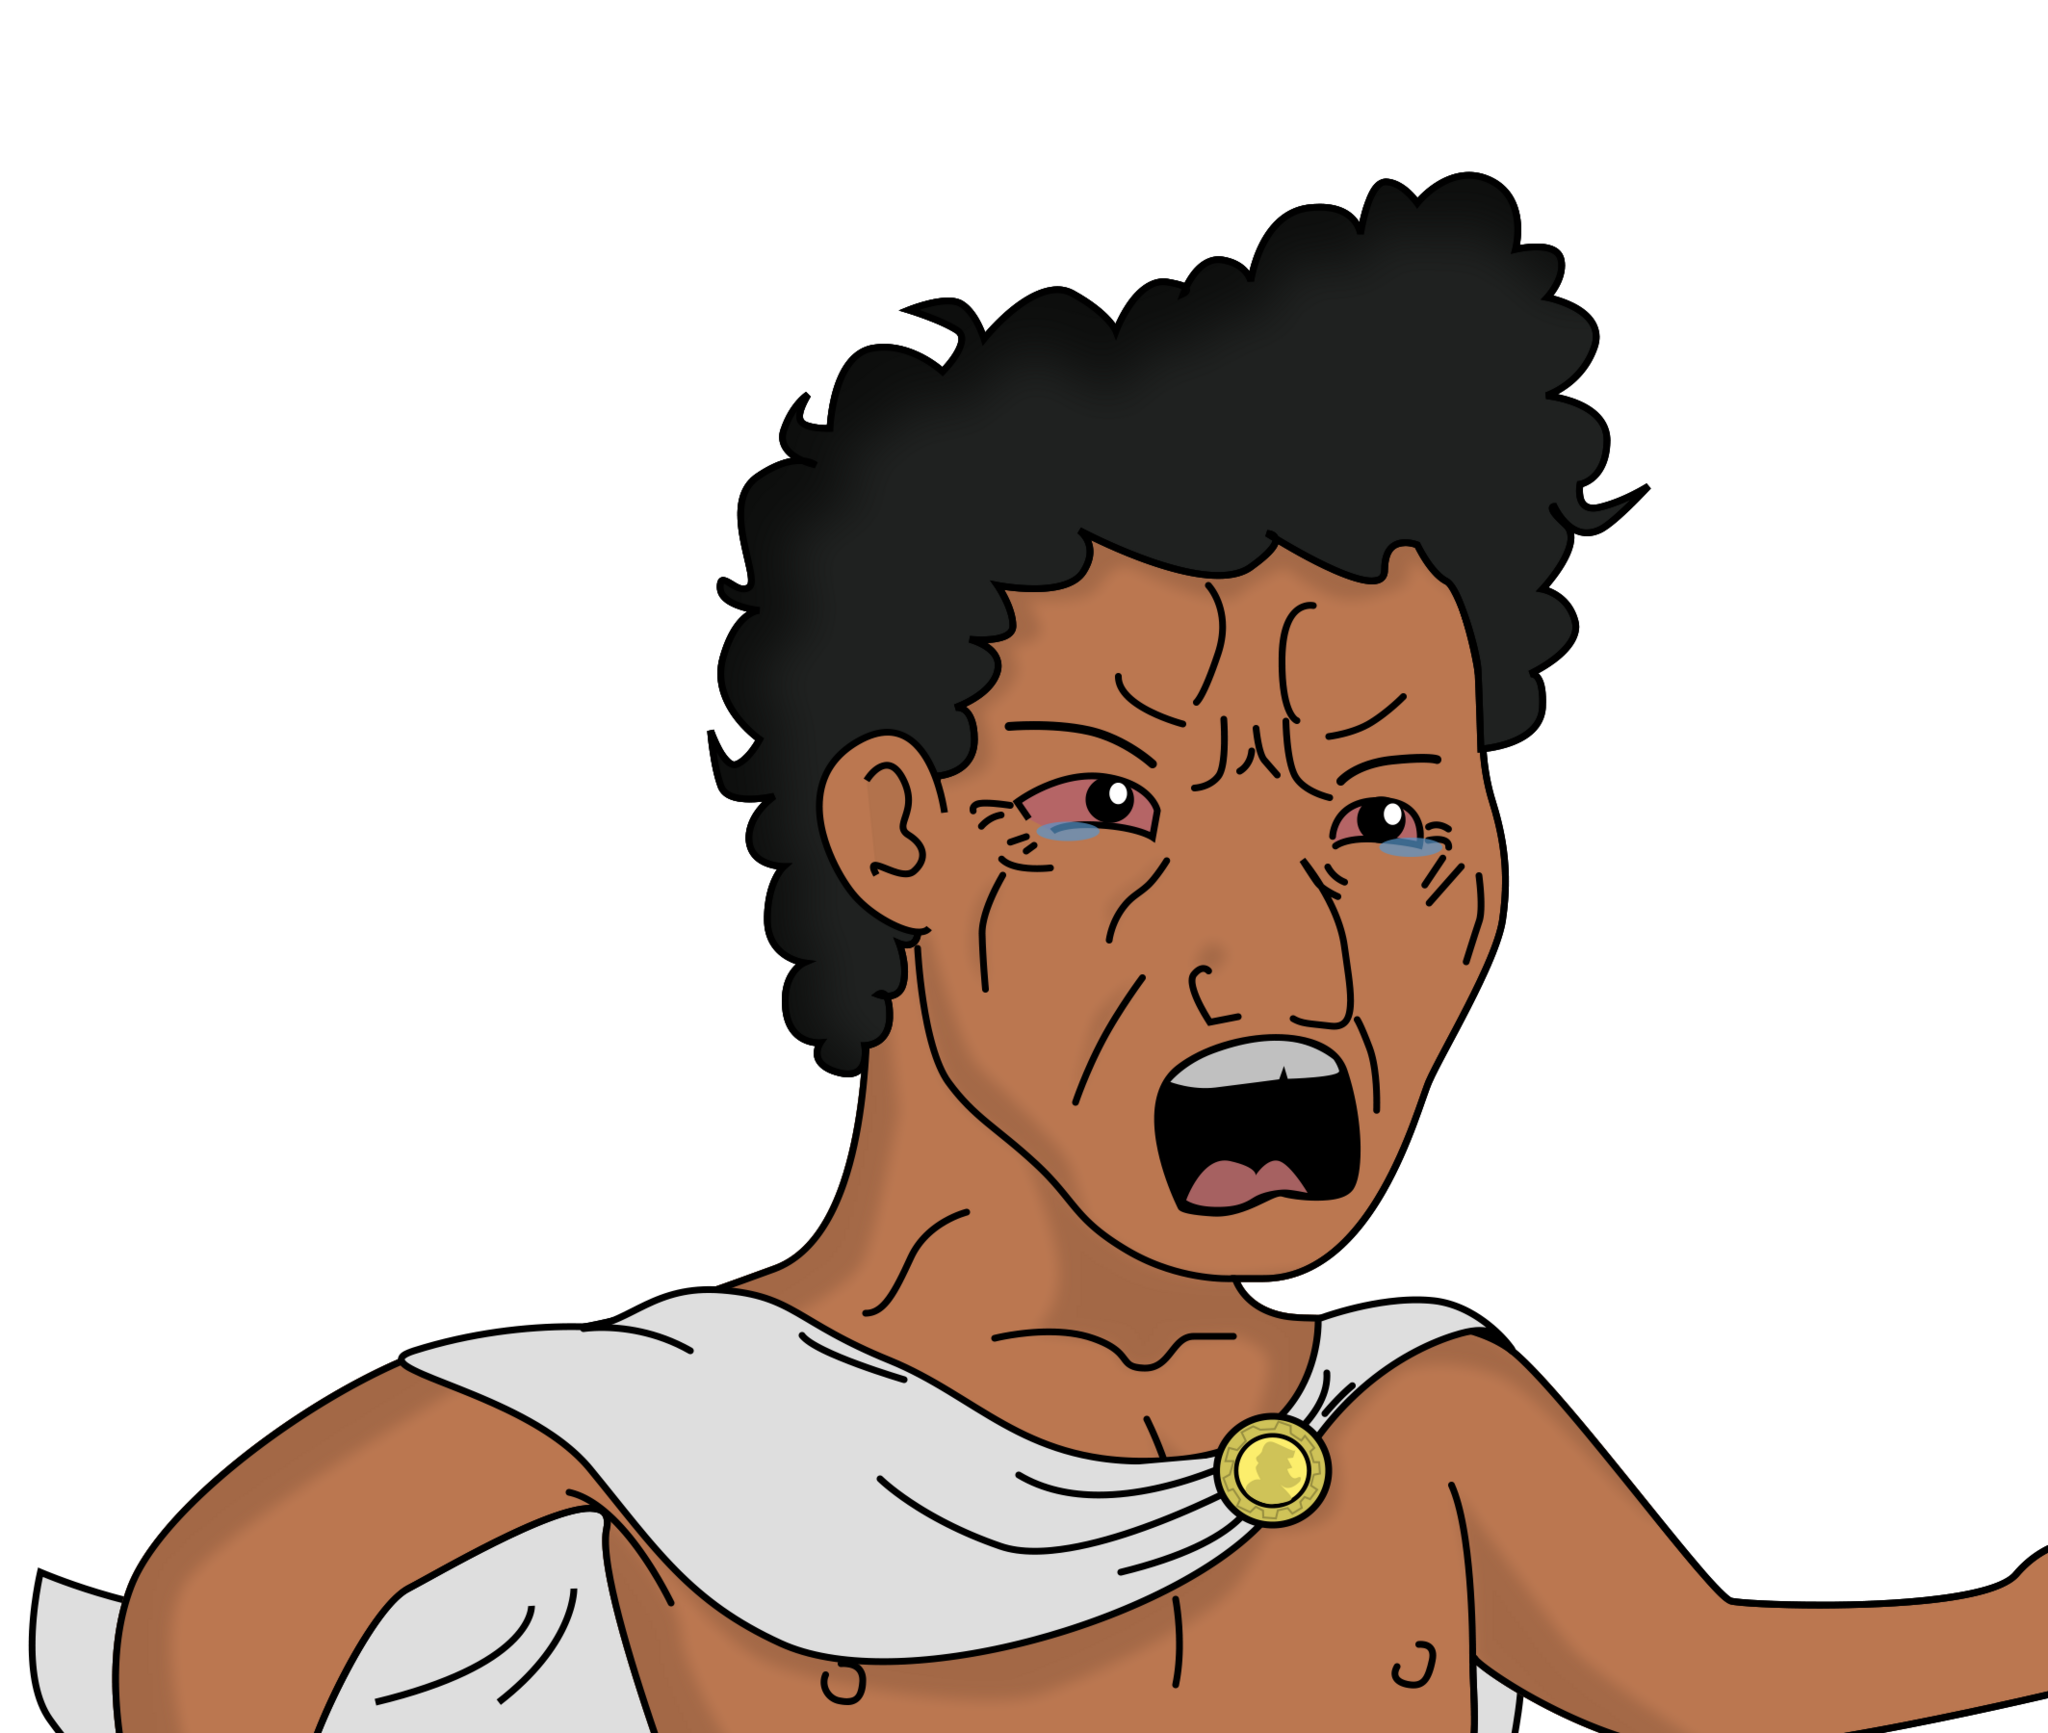
Label: 5_Soyjak